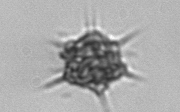
Label: Dictyocha